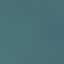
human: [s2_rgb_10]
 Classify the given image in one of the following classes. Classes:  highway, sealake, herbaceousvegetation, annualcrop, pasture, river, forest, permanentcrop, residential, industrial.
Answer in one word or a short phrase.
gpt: SeaLake